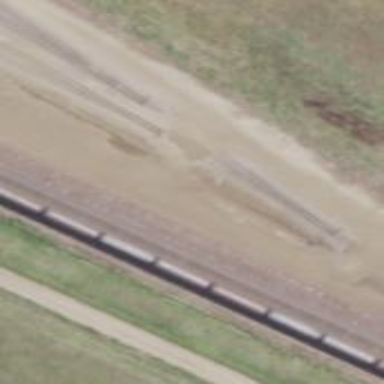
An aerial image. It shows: Railway siding with rails.